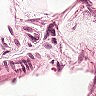
Metastatic tissue present: no